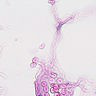
Metastatic tissue present: no